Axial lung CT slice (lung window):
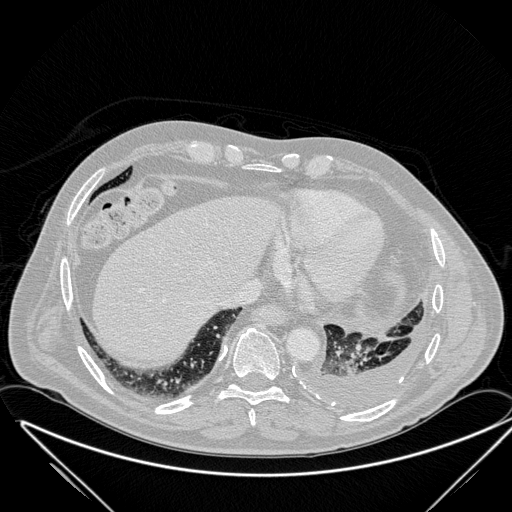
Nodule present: no